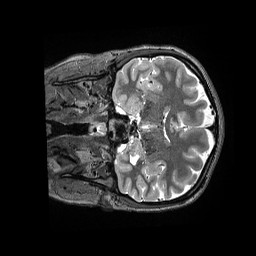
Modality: T2w
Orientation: coronal
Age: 22
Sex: female
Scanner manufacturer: siemens
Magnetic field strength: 3 T
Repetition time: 3.2 s
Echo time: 0.564 s